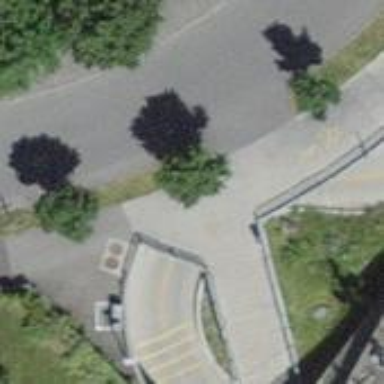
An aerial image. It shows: Footway with concrete surface.